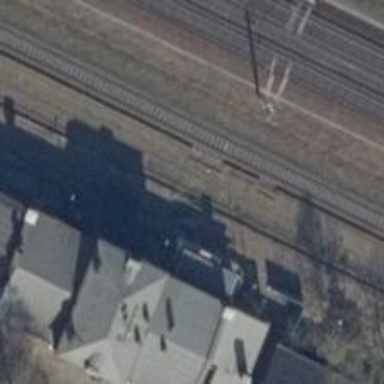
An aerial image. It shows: Railway service station.